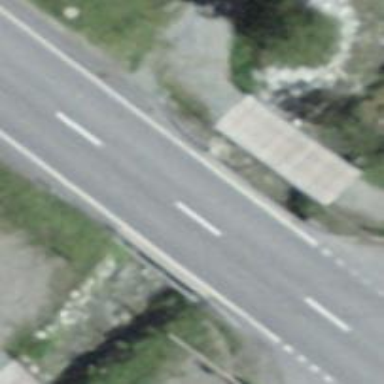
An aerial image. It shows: Asphalt bridge over primary highway with no sidewalk.